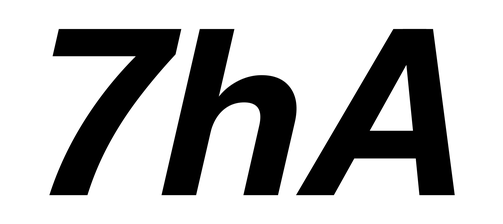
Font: InstrumentSans-Italic_Bold_Italic